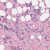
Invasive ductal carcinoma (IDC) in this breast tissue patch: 1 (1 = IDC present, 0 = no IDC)